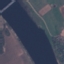
Land use / land cover class: River